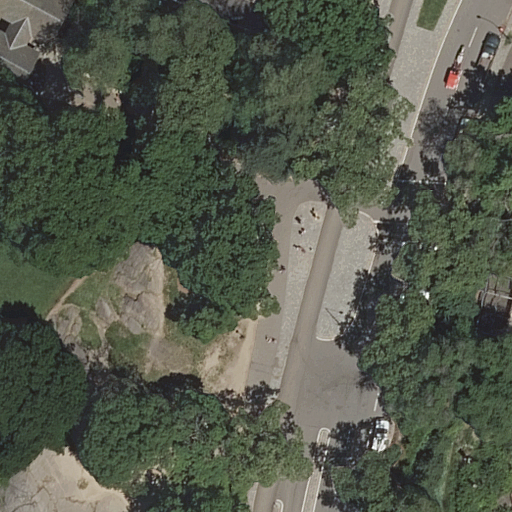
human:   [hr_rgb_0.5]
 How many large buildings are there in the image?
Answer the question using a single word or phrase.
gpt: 0

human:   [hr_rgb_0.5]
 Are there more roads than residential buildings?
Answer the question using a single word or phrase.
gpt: yes

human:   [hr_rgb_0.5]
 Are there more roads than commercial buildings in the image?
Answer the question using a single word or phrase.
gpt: yes

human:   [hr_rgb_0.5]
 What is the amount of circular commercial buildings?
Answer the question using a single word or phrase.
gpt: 0

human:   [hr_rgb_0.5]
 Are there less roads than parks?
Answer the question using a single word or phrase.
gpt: no

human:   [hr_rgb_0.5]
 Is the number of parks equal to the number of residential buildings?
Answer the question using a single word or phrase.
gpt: no

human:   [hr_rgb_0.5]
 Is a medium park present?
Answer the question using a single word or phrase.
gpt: no

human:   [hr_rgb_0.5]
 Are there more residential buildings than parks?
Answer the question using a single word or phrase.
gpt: yes

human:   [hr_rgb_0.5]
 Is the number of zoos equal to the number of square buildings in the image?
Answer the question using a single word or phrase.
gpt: no

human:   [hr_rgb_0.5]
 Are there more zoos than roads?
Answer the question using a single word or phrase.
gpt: no

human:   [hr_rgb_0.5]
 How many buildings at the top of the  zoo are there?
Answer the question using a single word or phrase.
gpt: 3

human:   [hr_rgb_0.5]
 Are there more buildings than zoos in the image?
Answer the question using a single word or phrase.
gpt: yes

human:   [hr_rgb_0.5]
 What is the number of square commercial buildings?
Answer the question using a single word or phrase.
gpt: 0

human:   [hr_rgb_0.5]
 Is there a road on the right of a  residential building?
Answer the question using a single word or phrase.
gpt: yes

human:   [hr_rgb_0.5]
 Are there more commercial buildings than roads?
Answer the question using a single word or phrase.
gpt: no

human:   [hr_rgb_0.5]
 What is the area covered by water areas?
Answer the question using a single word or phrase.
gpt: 0m2

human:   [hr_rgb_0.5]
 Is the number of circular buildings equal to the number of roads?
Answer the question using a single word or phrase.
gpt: no

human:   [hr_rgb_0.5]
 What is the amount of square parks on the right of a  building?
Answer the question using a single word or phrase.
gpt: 0

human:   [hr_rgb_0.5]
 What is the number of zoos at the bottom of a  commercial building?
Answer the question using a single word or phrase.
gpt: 0

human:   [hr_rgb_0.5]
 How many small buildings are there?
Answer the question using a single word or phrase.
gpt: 1

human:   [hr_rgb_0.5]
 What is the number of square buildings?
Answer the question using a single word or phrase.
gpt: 0

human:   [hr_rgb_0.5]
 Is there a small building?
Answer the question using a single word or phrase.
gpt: yes

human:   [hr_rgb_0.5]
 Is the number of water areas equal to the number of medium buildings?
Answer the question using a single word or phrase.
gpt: no

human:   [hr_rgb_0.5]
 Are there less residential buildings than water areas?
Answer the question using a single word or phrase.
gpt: no

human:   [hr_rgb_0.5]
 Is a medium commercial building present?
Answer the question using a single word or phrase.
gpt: no

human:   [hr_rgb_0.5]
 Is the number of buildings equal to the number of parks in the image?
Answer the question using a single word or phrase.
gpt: no

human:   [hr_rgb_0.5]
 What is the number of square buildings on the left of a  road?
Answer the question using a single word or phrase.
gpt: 0

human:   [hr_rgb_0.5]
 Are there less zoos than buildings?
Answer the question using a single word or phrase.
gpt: yes

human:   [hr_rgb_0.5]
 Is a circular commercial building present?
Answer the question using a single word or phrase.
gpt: no

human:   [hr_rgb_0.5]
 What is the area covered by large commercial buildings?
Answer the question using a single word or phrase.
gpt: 0m2

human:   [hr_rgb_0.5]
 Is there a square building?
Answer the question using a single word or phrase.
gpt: no

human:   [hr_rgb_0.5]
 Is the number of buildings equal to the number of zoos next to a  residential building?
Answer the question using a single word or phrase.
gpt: no

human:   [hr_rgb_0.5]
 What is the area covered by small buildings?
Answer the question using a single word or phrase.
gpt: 26m2

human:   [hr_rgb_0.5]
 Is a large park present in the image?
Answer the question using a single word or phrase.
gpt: yes

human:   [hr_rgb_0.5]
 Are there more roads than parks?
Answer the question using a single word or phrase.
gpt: yes

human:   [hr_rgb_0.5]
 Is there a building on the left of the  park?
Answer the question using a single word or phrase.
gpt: no

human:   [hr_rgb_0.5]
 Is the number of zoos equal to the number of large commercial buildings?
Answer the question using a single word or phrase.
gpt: no